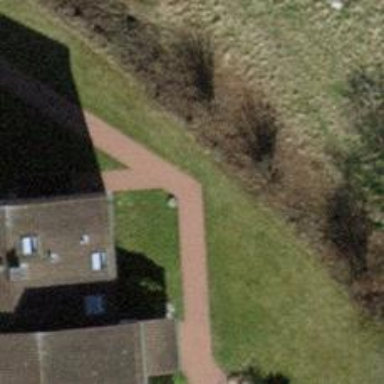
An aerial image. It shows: Footway made of paving stones.